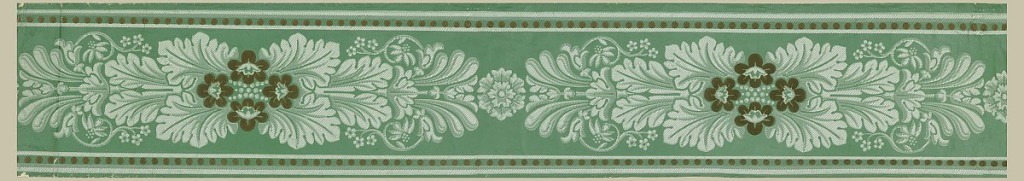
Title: Border
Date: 1815–25
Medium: Block-printed and flocked on polished ground
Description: Pattern of formalized symmetrical clusters of acanthus, palemettes, and flowers in pale gray-green with diagonal striations in white and darker green, springing horizontally from centers of four six-petalled flowers in olive green flock. Clusters spaced by rosettes of same striated pale greens. On strong green ground, between narrow bandings along each edge of three lines in same pale striated greens, and bandings of olive green flocked balls.